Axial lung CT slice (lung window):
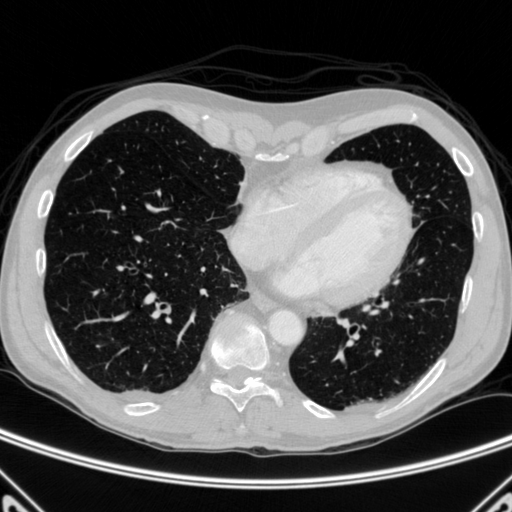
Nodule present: no